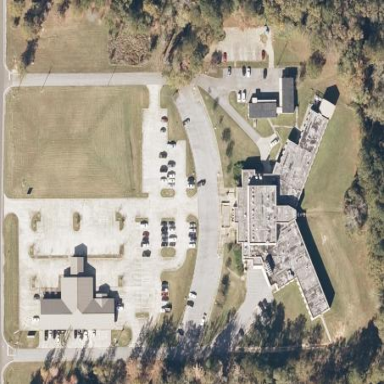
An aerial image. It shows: Healthcare facility identified as hospital.